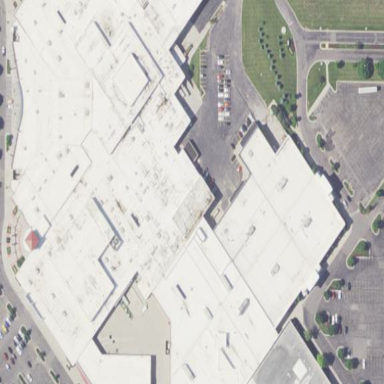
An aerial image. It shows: Mall building.